Question: I am developing weight matrix for a directed weighted graph. and I have to insert infinity as well according to the rules of weight matrix.

So far i am sticking with with 'int.MaxValue'builtin function of C#...
After this I am using this weight matrix for FloydWarshall algorithm, but due to int.MaxValue I get very big numbers in output. I am looking for an alternative that can be understood as infinity but it does not give big value... WHAT CAN BE THE ALTERNATIVE...? remember using int.
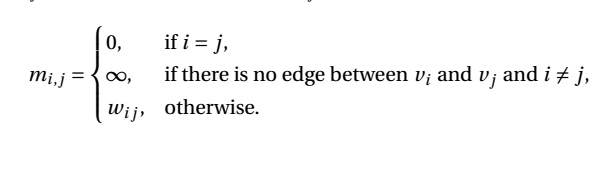
Answer: 1. You could use Nullable<int> (int? for short) and just use null to mean "infinity". Technically, this would likely be fine, but it's not an ideal semantic representation of what you're trying to do. Also note that if you use mathematical operations (addition, multiplication, etc) the semantics for null values probably won't always match up with what you want when representing infinity, so be careful about when you use such operators, and what you actually want them to do when values are null/infinite.
2. You could use double, which supports non-numeric values such as Infinity. Of course, you'd then be storing floating point values, not integers. This may or may not be a drawback that you can live with in your application, depending on the number of significant figures you need, and how sensitive you are to memory/performance concerns.
3. Create your own type that wraps an integer (or a nullable integer), but also has a representation for infinity. This would basically look just like Nullable, and would probably have a very similar public API, but would simply be using a boolean to track whether or not the value is infinite, rather than whether or not it has a value. It'd basically just be a way of renaming portions of the public API of int? to be in line with your intended usage. It could look something similar to this: public struct InfiniteInteger
{
private int? value;
public InfiniteInteger()
{
this.value = null;
}
public InfiniteInteger(int value)
{
this.value = value;
}
public int Value { get { return value.Value; } }
public bool IsInfinite { get { return value.HasValue; } }
//todo explicit/implicit conversion operators as you see fit
//todo override math operators (+, -, *, %, etc.) as you see fit
//todo override equality/comparison operators;
// these can just be passed down directly to the wrapped value's implementation
}
Note that you may want to handle infinite values differently when performing different operators than nullable values are handled, or you may not, it depends on what you're doing, so just take some time to think about what should happen.